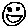
Label: smiley face